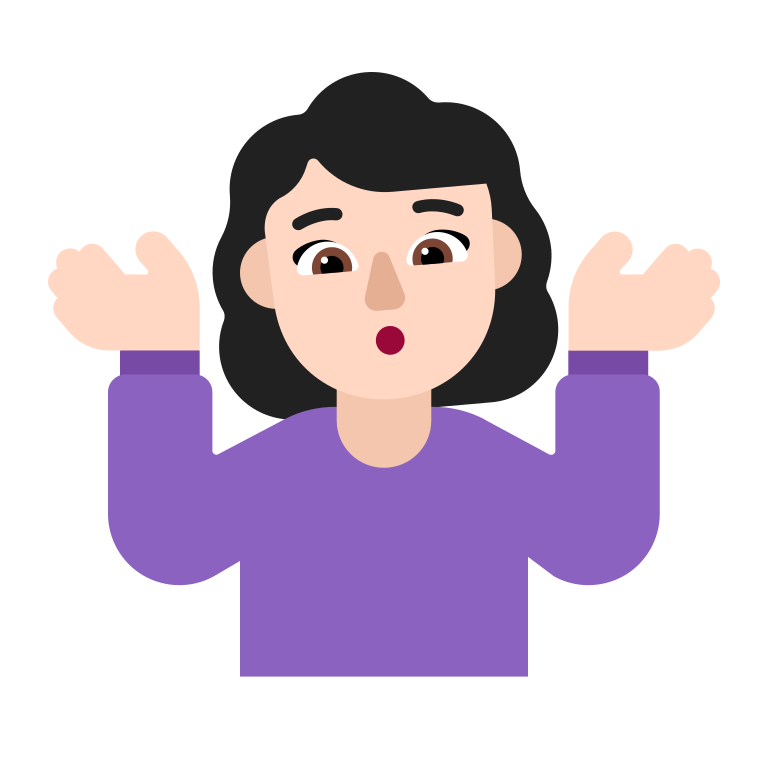
woman shrugging flat light